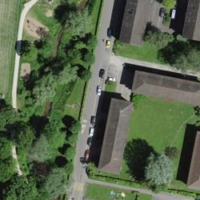
EUNIS habitat code: 55
Species observed at this site:
Filipendula ulmaria